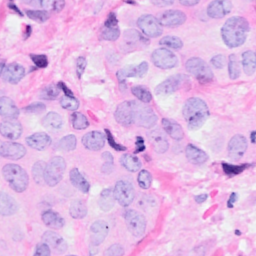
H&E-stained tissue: Breast